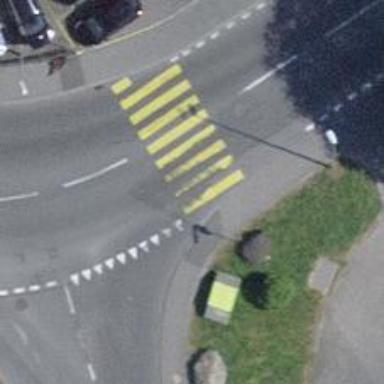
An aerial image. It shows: Uncontrolled zebra crossing with zebra markings.